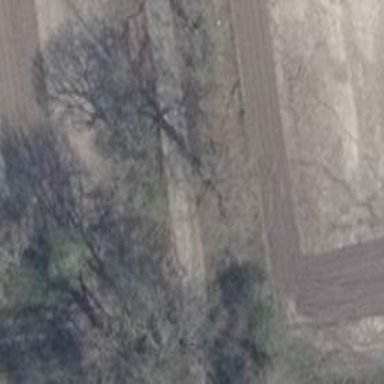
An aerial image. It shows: Row of trees in natural setting.